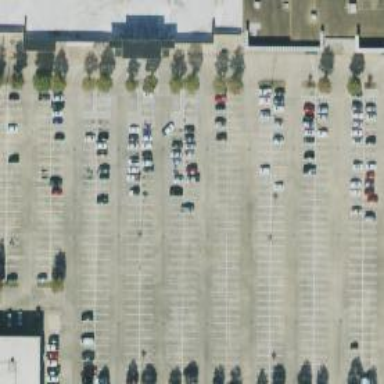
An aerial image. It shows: Parking space.